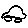
Label: car